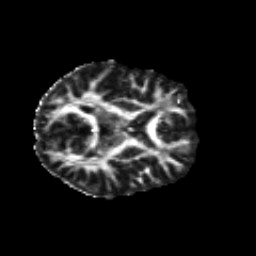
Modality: FA
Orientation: axial
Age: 20
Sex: female
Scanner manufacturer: siemens
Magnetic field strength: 3 T
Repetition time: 8.8 s
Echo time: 0.085 s